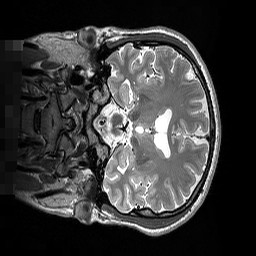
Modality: T2w
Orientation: coronal
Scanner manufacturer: siemens
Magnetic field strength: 3 T
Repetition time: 2.5 s
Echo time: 0.206 s